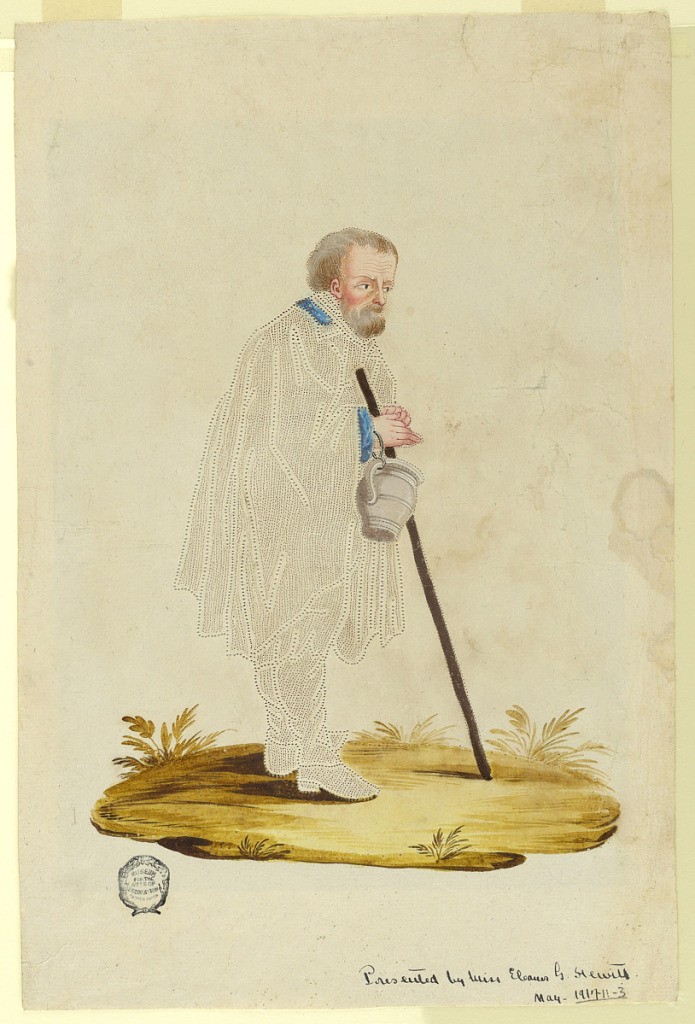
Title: Old Beggar Man
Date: ca. 1800
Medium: Brush and opaque watercolor on pin-pricked paper
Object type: Pin-prick picture
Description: Early 19th century pin-prick picture after an engraving. The face and hands painted in watercolor.